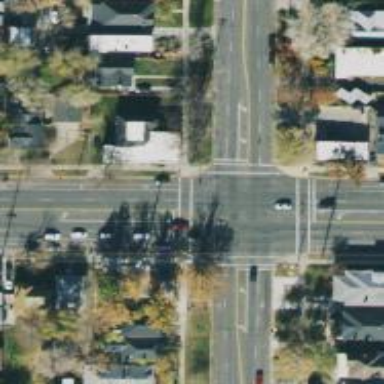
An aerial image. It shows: Crossing with marked lines on the road.